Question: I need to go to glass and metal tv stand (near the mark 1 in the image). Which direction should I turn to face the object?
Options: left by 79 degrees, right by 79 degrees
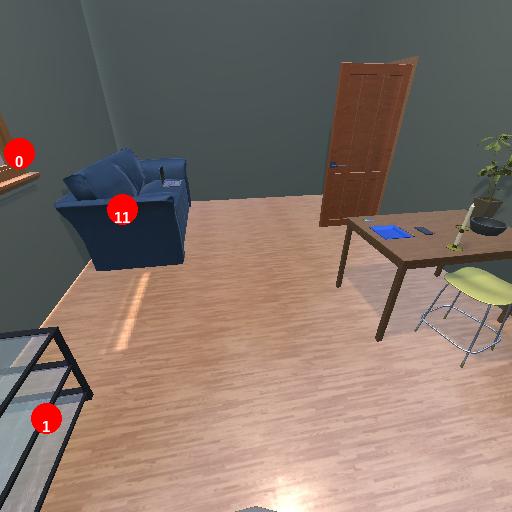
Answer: left by 79 degrees